Question: I am working on a class for a MySQL database connection pool.
'''
public class ConnectionPool
{
private static ConnectionPool pool = null;
private static DataSource dataSource = null;
public synchronized static ConnectionPool getInstance()
{
if (pool == null)
{
pool = new ConnectionPool();
}
return pool;
}
private ConnectionPool()
{
try
{
InitialContext ic = new InitialContext();
dataSource = (DataSource) ic.lookup("java:/comp/env/jdbc/music");
}
catch(Exception e)
{
e.printStackTrace();
}
}
public Connection getConnection()
{
try
{
return dataSource.getConnection();
}
catch (SQLException sqle)
{
sqle.printStackTrace();
return null;
}
}
public void freeConnection(Connection c)
{
try
{
c.close();
}
catch (SQLException sqle)
{
sqle.printStackTrace();
}
}
}
'''
However it throws an exception here:
{
'''
try
{
InitialContext ic = new InitialContext();
dataSource = (DataSource) ic.lookup("java:/comp/env/jdbc/music");
}
catch(Exception e)
{
e.printStackTrace();
}
'''
However I have a mysql db called music and mysql should be correctly configured:

I am not sure why it throws a null pointer exception.
Thanks
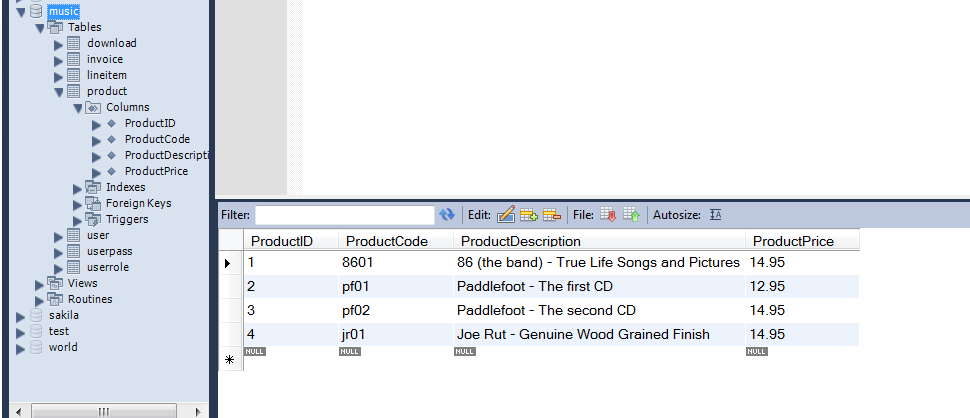
Answer: I wouldn't consider this to be a good implementation of a connection pool. Why? Looks like the pool is empty. It's probably not thread safe. No connection checking.
If you print or log the stack trace, it'll tell you exactly which line has the NPE. My guess is that the JNDI lookup fails, so the data source is null.
Why do you write a connection pool class? You're doing a JNDI lookup, which means you have a naming service running. Those are usually part of a Java EE app server, which probably has a connection pool built in. Why don't you just use that? If not, I'd use one that somebody else wrote. It's guaranteed to be better written than anything you'd write.